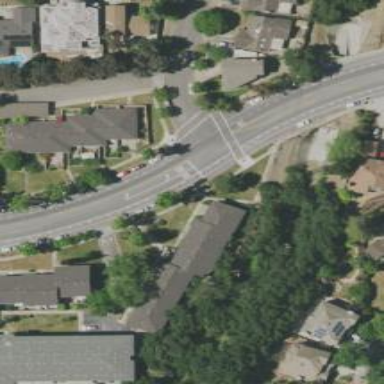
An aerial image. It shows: Footway crossing.